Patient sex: M
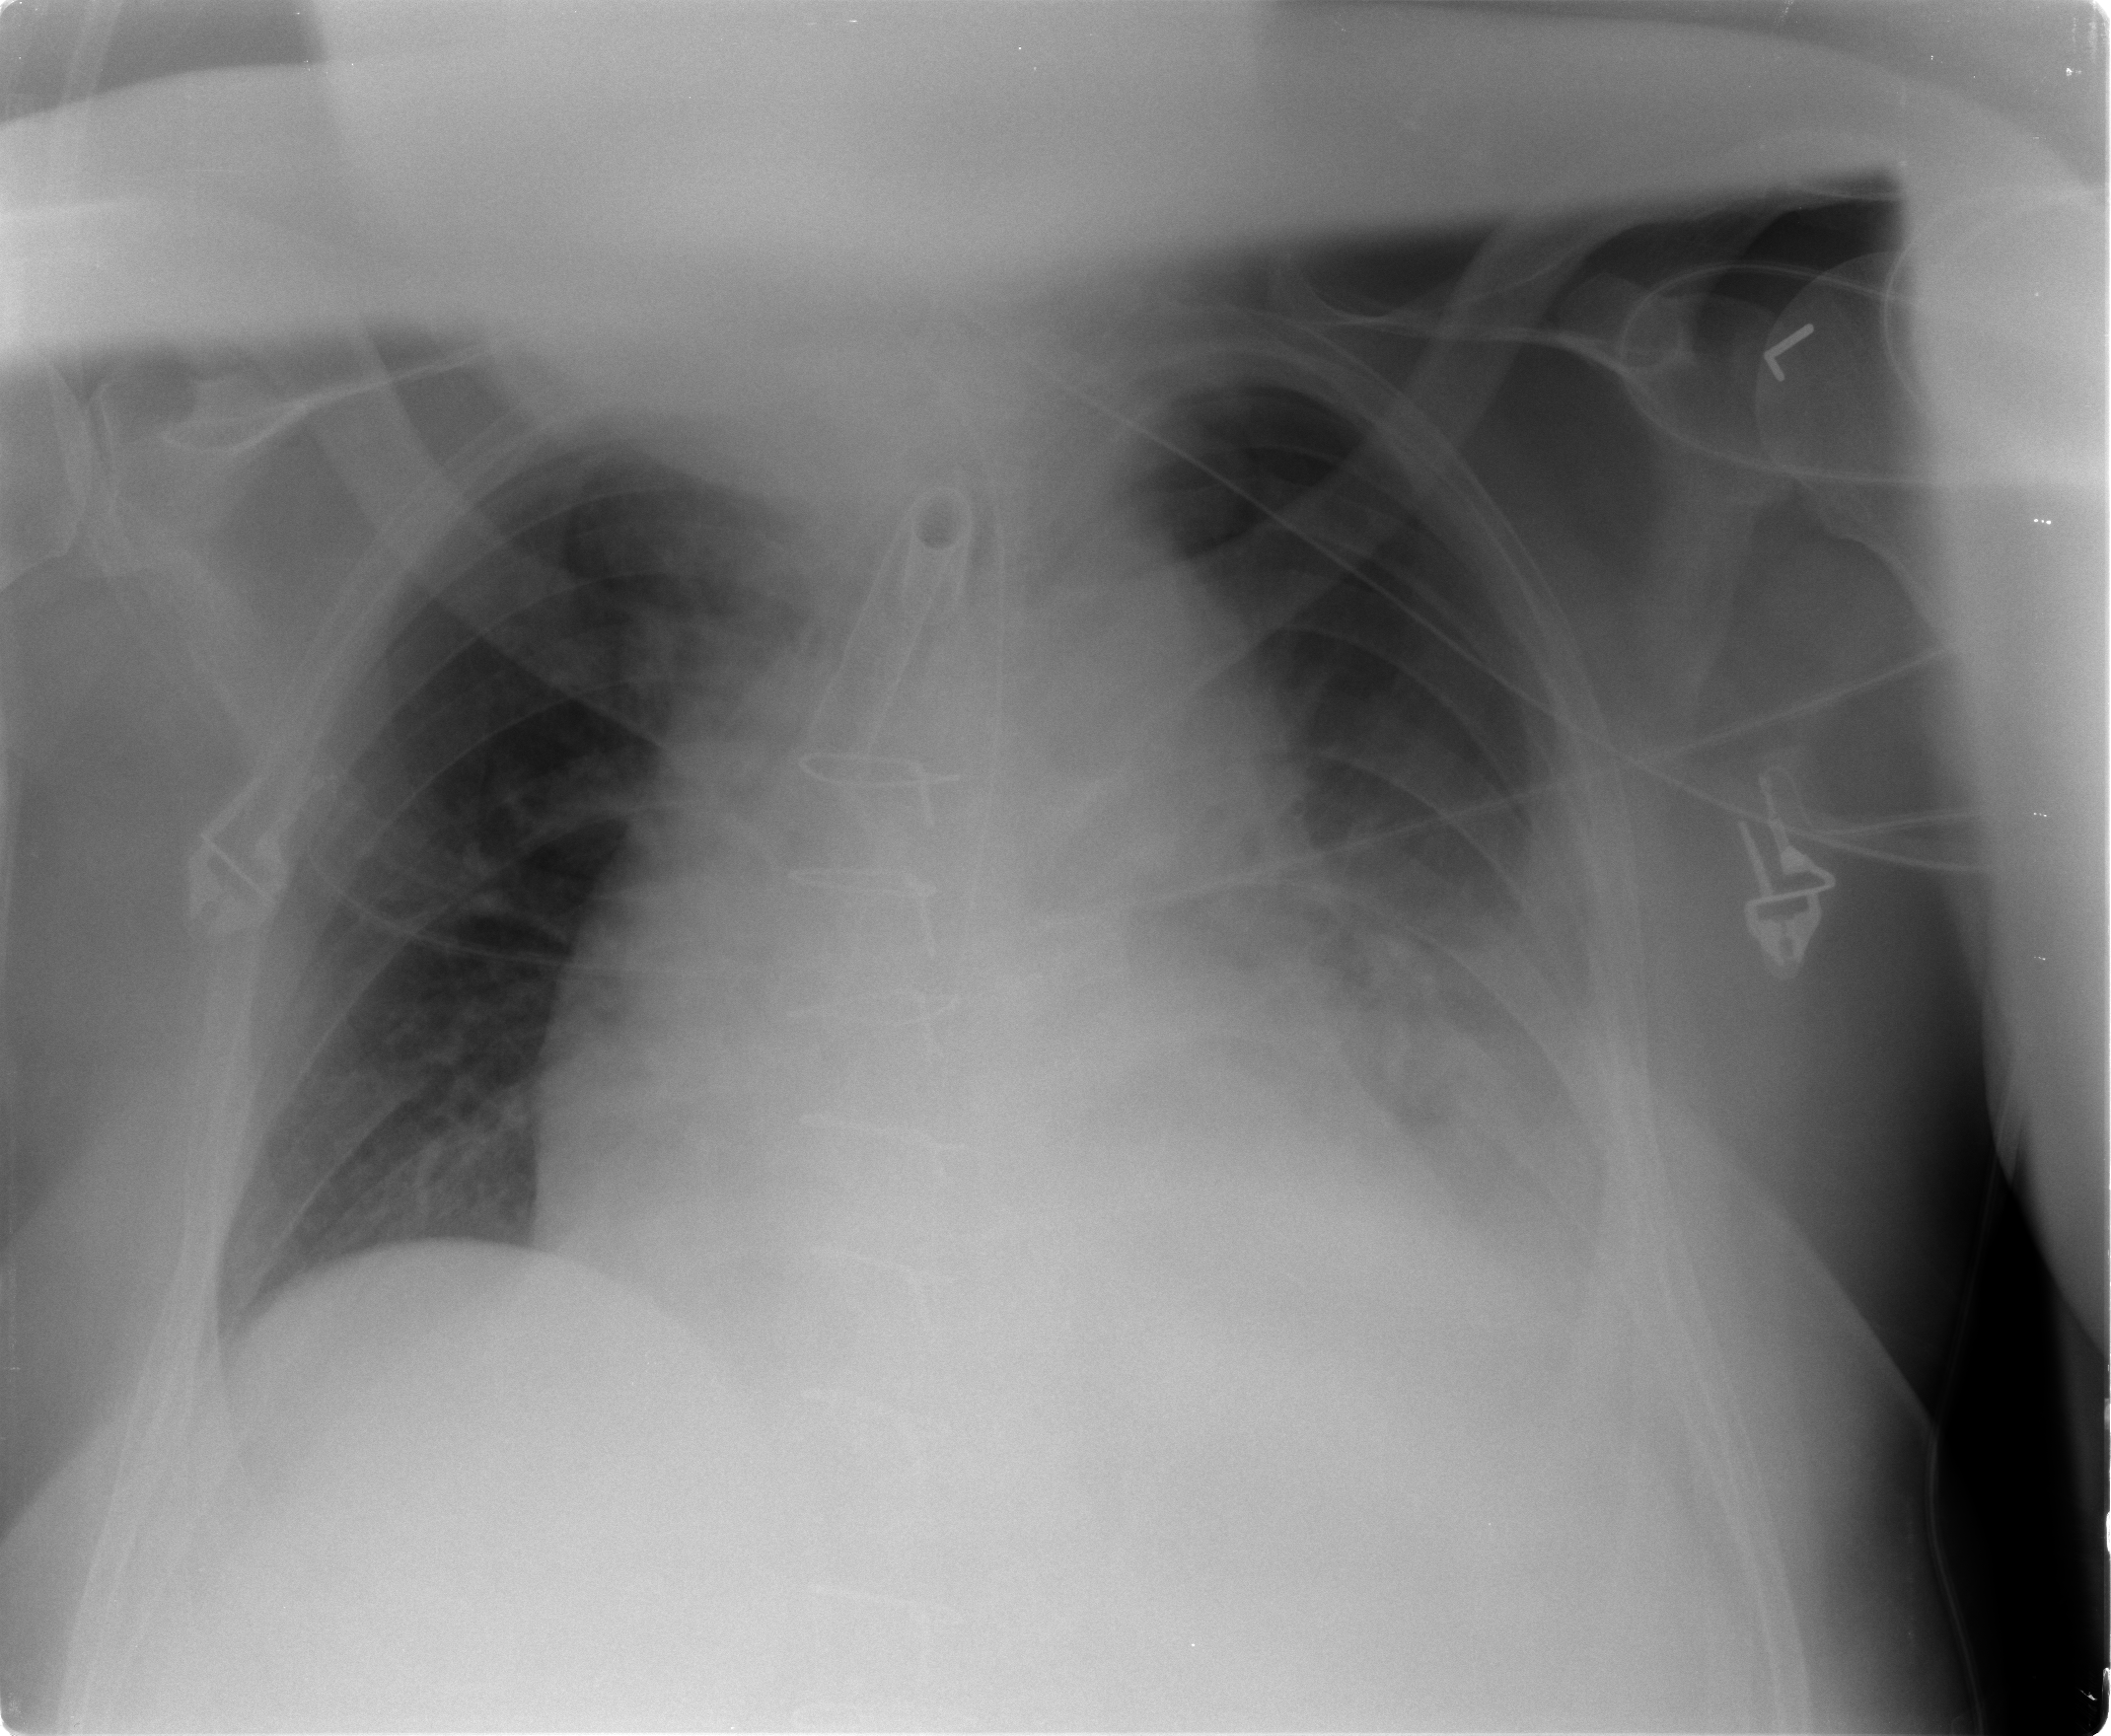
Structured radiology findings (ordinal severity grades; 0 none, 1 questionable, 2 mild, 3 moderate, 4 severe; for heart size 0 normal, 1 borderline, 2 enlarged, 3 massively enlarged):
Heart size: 2
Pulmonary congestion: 2
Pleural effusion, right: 0
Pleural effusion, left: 2
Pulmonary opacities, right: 0
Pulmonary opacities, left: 2
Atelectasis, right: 2
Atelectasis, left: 2